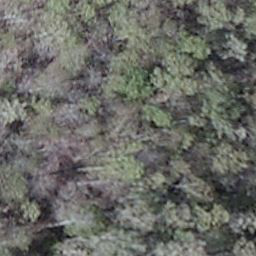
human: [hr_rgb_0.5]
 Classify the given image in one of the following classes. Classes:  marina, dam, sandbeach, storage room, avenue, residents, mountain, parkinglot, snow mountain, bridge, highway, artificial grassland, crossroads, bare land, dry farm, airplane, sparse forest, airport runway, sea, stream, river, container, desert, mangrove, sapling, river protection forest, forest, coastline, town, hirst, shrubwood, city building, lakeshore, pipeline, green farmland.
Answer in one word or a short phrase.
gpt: shrubwood